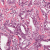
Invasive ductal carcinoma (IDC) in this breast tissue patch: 1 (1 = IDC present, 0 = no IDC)